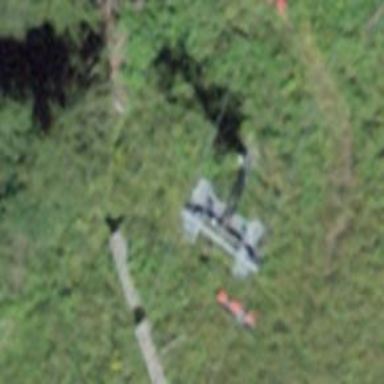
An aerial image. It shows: Pylon used for aerialway.